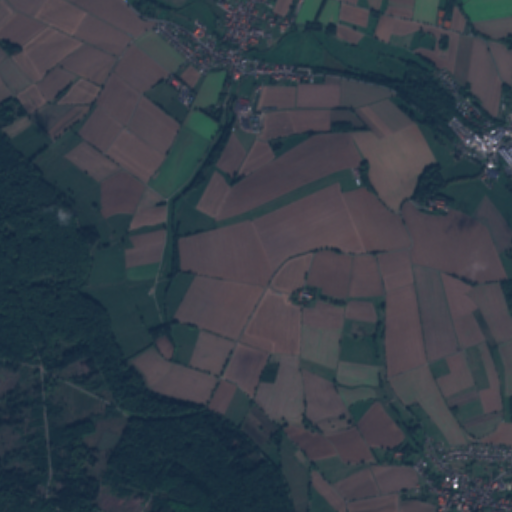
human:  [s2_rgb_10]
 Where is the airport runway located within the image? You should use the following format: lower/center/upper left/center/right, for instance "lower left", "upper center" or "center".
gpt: The airport runway is located in the center of the image.
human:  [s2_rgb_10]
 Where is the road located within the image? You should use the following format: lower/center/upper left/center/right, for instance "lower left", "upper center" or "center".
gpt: There is no road in the image.